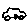
Label: car